Field crop: maize
Growth stage: 2
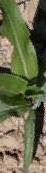
Species: maize